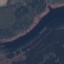
Land use / land cover class: River